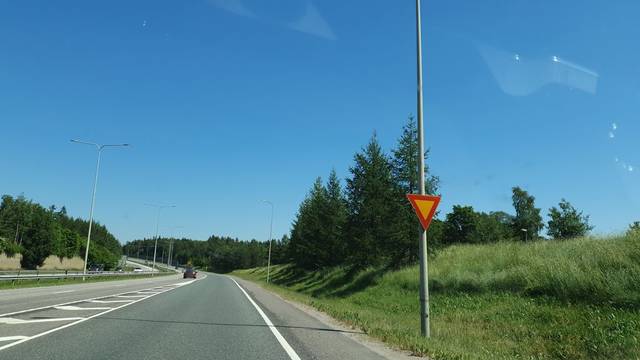
Region: Finland
Coordinates: 60.225, 24.675